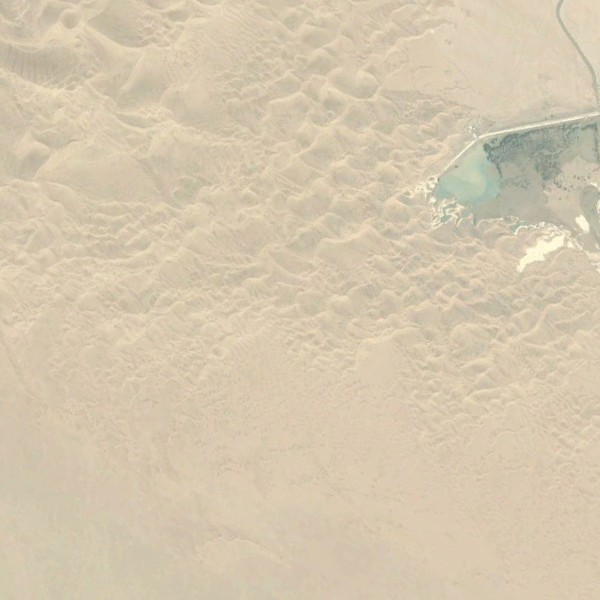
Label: Desert